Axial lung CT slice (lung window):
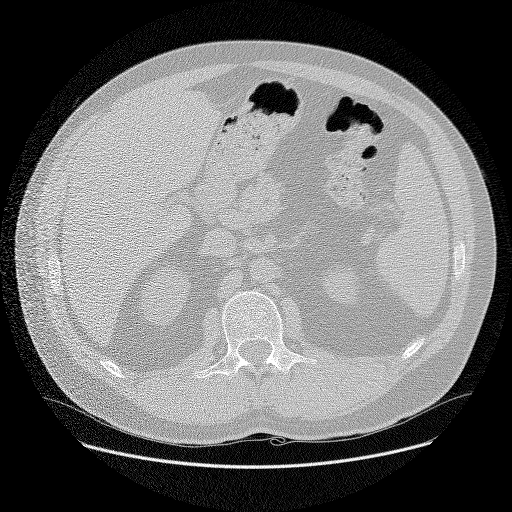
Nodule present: no